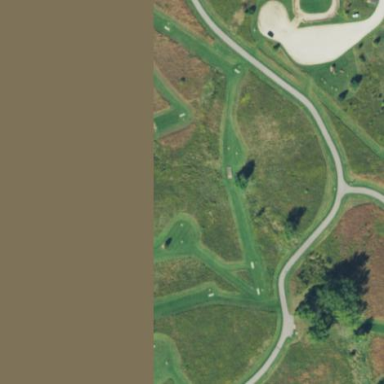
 perfect for leisurely sports activities."